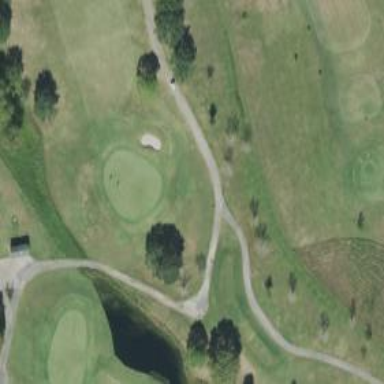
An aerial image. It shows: Path used for both walking and golf.